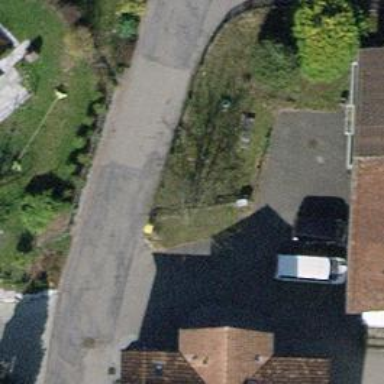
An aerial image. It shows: Post box is visible.